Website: home-depot
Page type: customer-info-address
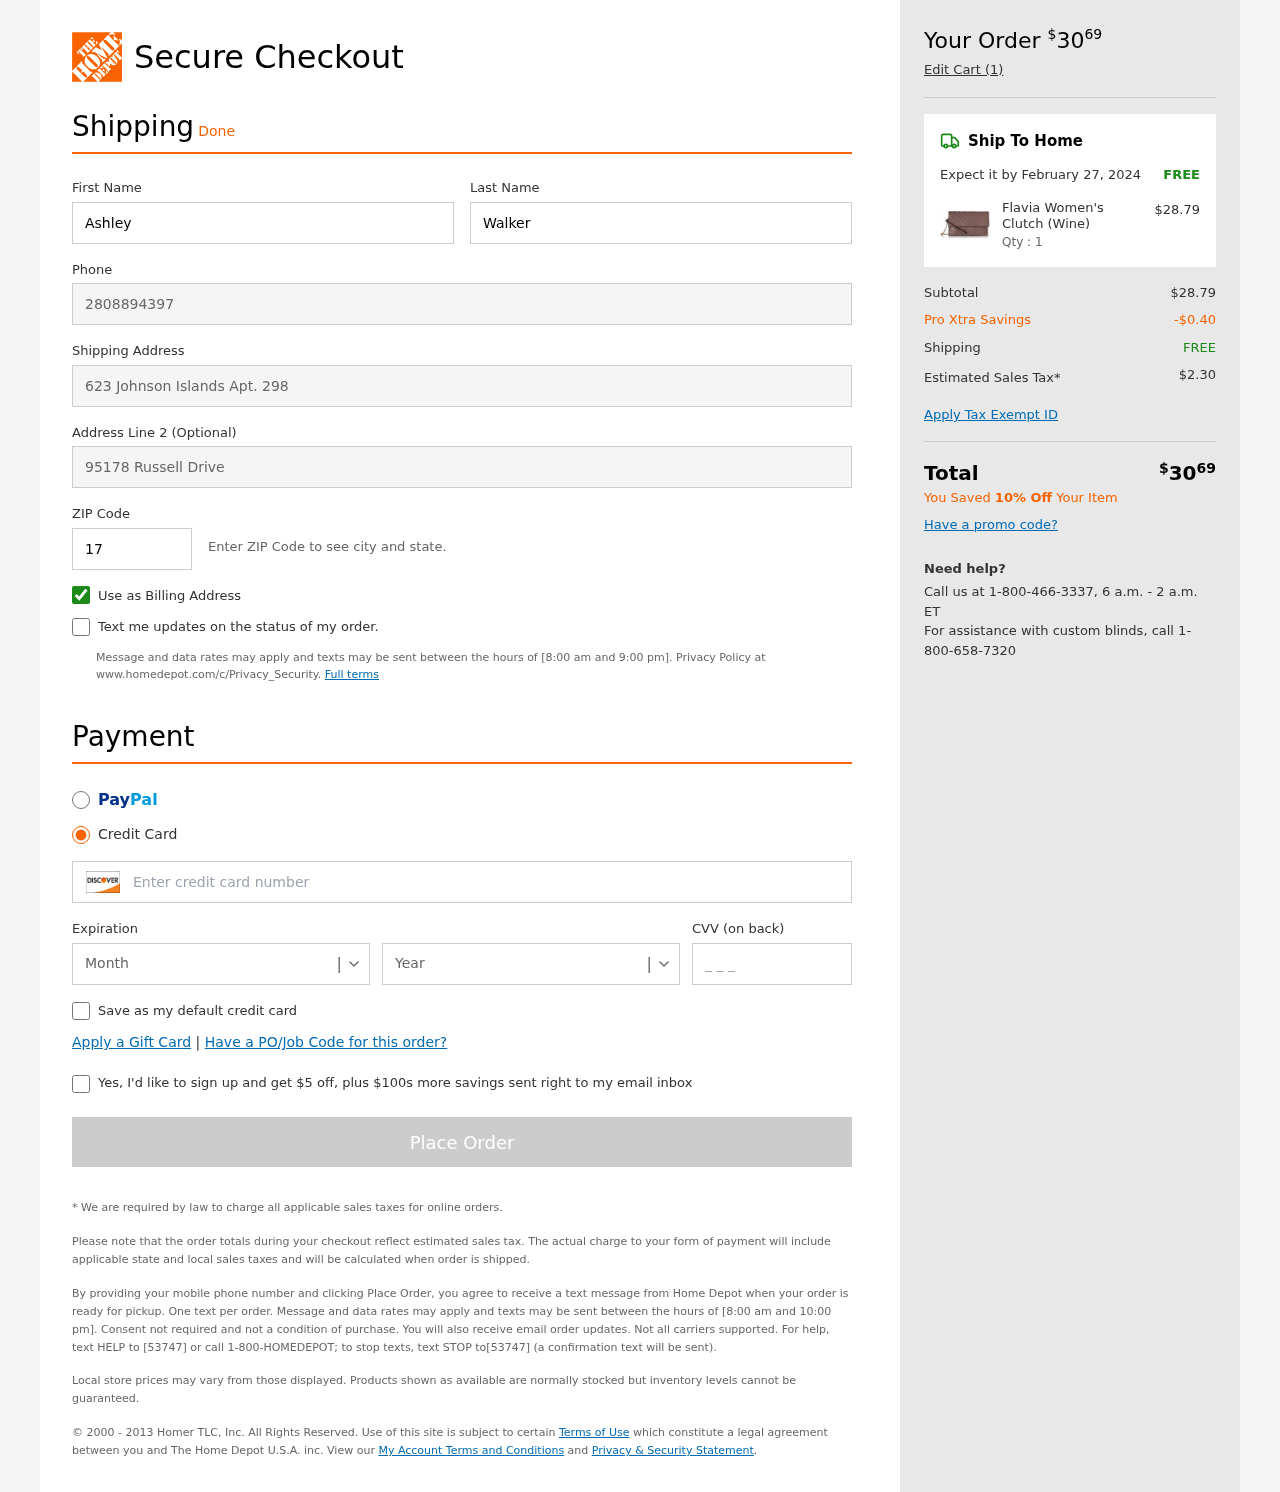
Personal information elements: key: PII_CARD_CVV
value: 599
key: PII_CARD_EXPIRY_MONTH
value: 07
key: PII_CARD_EXPIRY_YEAR
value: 28
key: PII_CARD_NUMBER
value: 6549 8473 1540 2460
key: PII_FIRSTNAME
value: Ashley
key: PII_LASTNAME
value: Walker
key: PII_PHONE
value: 2808894397
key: PII_POSTCODE
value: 17475
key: PII_STREET
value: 623 Johnson Islands Apt. 298
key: PII_STREET2
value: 95178 Russell Drive
Product elements: key: PRODUCT1_NAME
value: Flavia Women's Clutch (Wine)
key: PRODUCT1_PRICE
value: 28.79
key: PRODUCT1_QUANTITY
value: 1
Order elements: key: ORDER_TOTAL
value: $3069
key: ORDER_NUM_ITEMS
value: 1
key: ORDER_DELIVERY_DATE
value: February 27, 2024
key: ORDER_SHIPPING_COST
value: FREE
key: ORDER_SUBTOTAL
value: $28.79
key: ORDER_DISCOUNT
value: -$0.40
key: ORDER_SHIPPING_COST2
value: FREE
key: ORDER_TAX
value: $2.30
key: ORDER_TOTAL2
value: $3069
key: ORDER_SAVINGS_MESSAGE
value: You Saved 10% Off Your Item